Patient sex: M
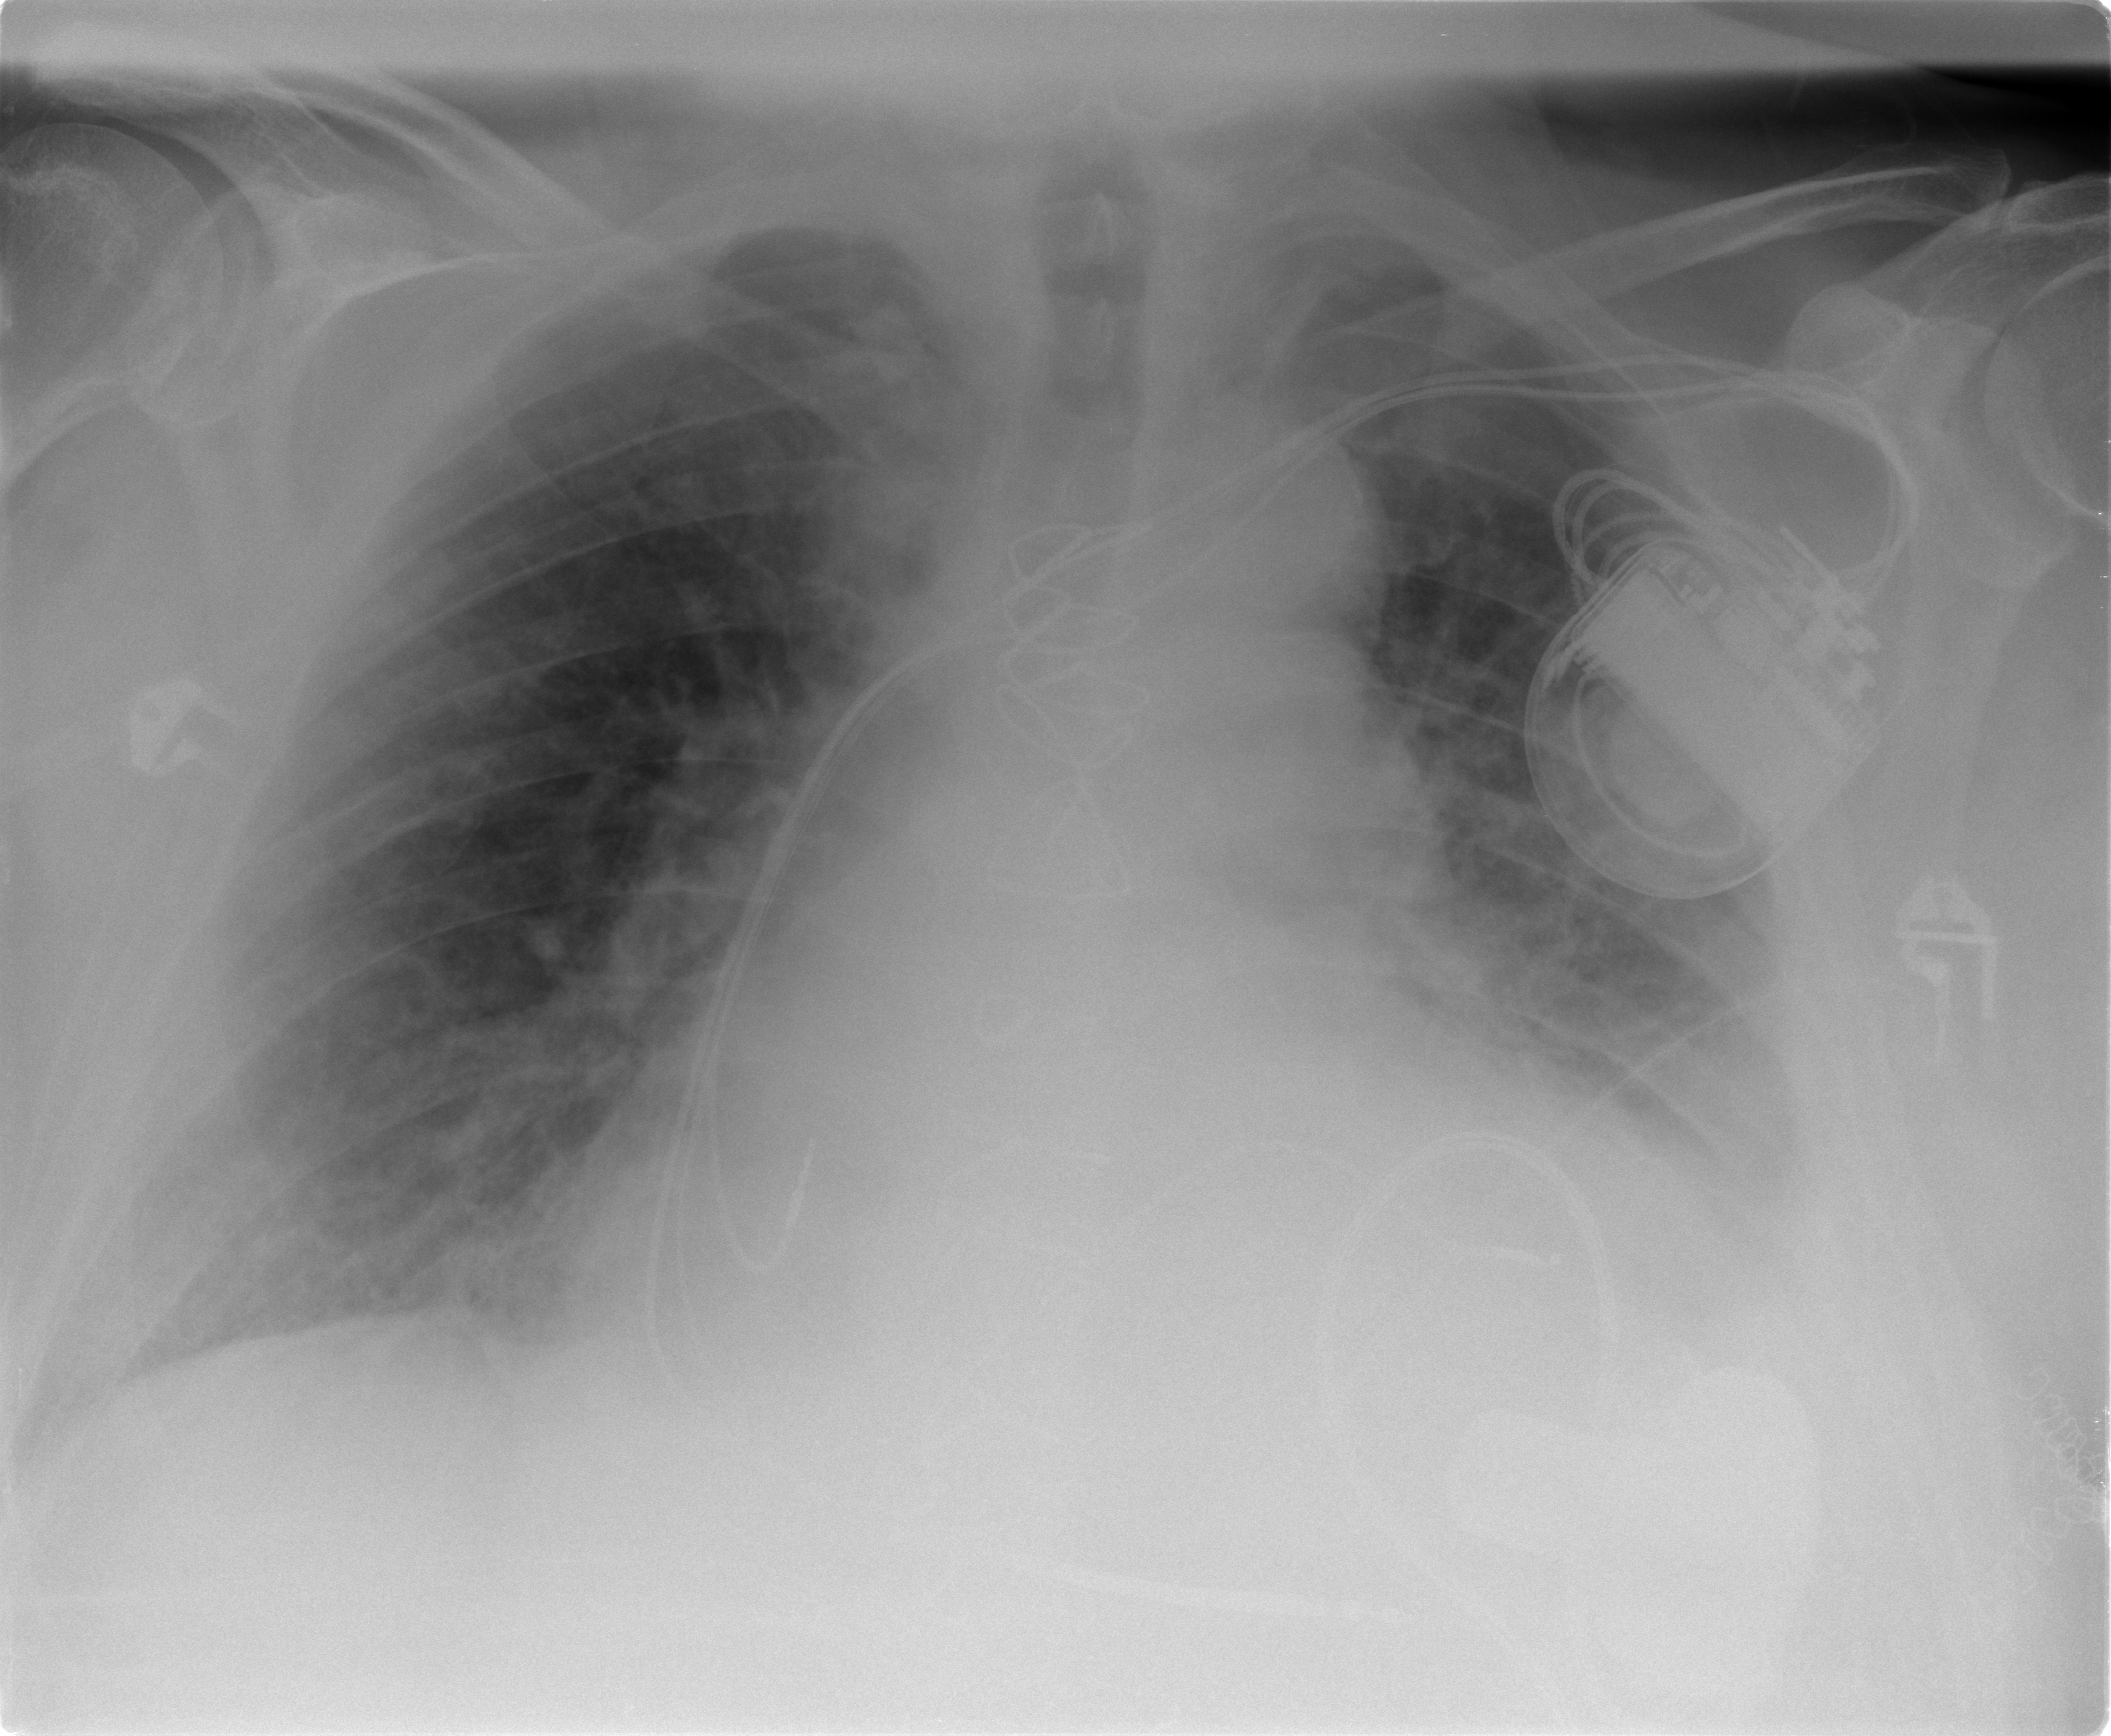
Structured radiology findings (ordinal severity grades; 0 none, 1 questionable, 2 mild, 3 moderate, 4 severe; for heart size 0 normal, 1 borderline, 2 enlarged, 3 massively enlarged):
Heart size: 2
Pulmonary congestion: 1
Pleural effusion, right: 0
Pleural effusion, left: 2
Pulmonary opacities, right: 1
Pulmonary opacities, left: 1
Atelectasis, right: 2
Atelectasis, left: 2